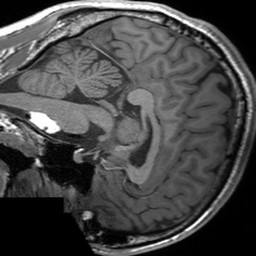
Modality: T1w
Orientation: sagittal
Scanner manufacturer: siemens
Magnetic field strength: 3 T
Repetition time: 1.54 s
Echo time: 0.00234 s